Aerial crown-view tile of a tropical tree (Barro Colorado Island, Panama), acquired 20250414:
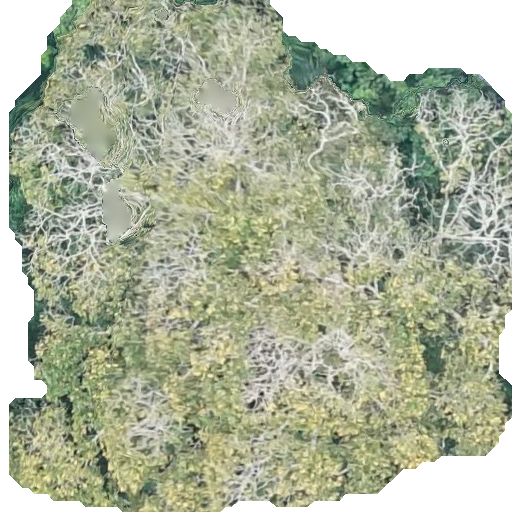
Species: Dipteryx oleifera
GBIF accepted scientific name: Dipteryx oleifera
Crown area: 344.702 m²